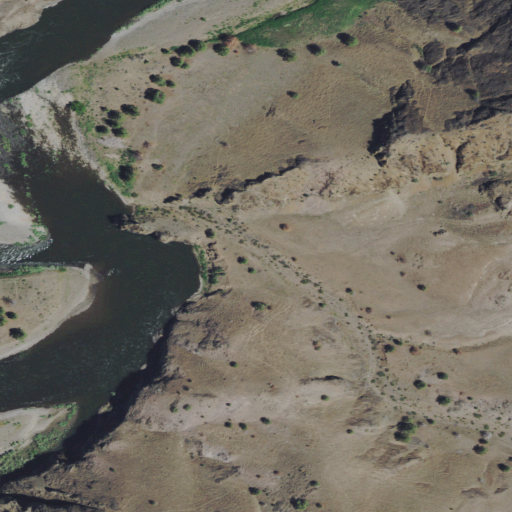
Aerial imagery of valley in Oregon named Rock Canyon containing grassland, open water, shrub, and herbaceous wetlands